Interaction volume radius: 5 \u00c5
Interaction volume height: 10 \u00c5
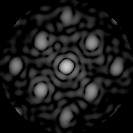
Disorder parameter: 0.2931